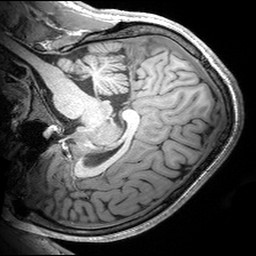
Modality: T1w
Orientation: sagittal
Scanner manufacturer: siemens
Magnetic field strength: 3 T
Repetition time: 2.53 s
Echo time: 0.00299 s